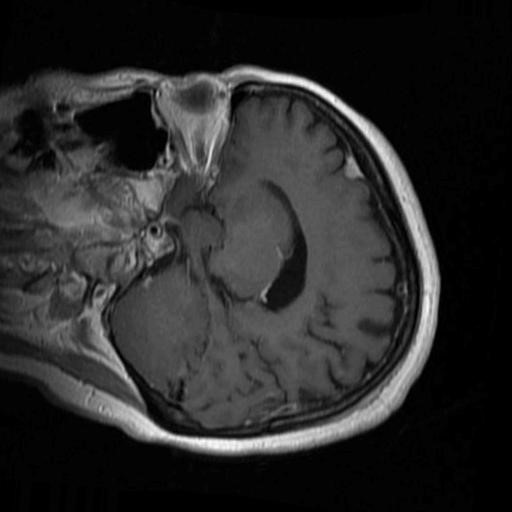
Label: brain_menin